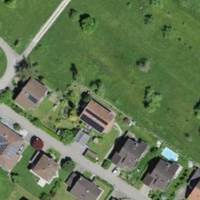
EUNIS habitat code: 25
Species observed at this site:
Tyto alba
Corvus corone
Aphantopus hyperantus
Emberiza citrinella
Dendrocopos major
Buteo buteo
Sylvia atricapilla
Turdus iliacus
Phylloscopus collybita
Pernis apivorus
Dendrocoptes medius
Erithacus rubecula
Pica pica
Phoenicurus ochruros
Sitta europaea
Columba livia
Gomphocerippus rufus
Falco tinnunculus
Picus viridis
Cyanistes caeruleus
Linaria cannabina
Sturnus vulgaris
Streptopelia decaocto
Corvus frugilegus
Ciconia ciconia
Fringilla coelebs
Passer domesticus
Lanius collurio
Passer montanus
Turdus merula
Columba palumbus
Carduelis carduelis
Circus aeruginosus
Parus major
Hirundo rustica
Columba oenas
Milvus milvus
Milvus migrans
Ciconia nigra
Motacilla alba
Phylloscopus trochilus
Accipiter nisus
Delichon urbicum